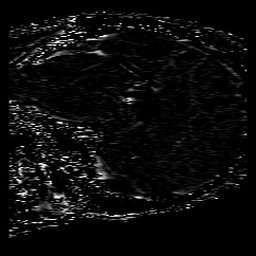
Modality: SWI
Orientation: sagittal
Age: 70
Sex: male
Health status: ill
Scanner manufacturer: philips
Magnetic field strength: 3 T
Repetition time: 0.031 s